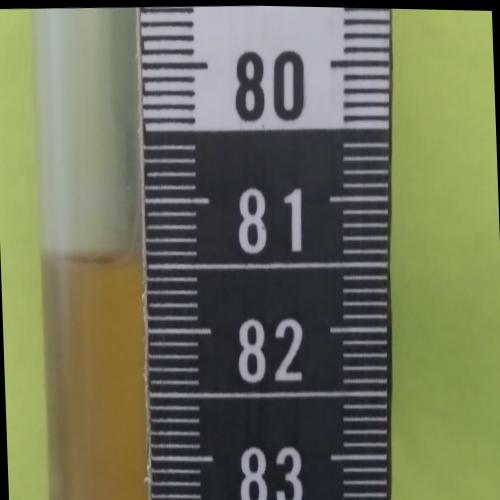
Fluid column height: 81.4 cm